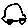
Label: car